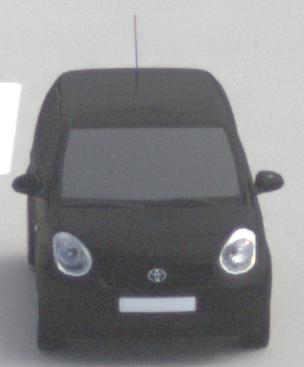
Make: Toyota
Model: Passo
Detailed model: Toyota Passo X Yururi
Model produced from: 2010
Model produced until: 2016
Doors: 5
Color: black
Road condition: dry road
Daytime: midday
Contrast: medium contrast